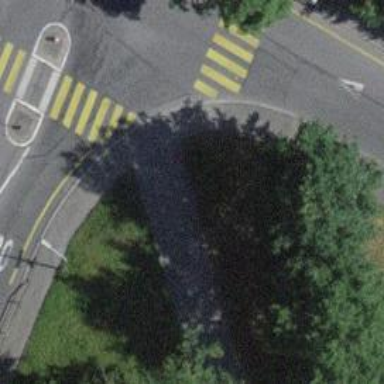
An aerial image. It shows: Kerb barrier.